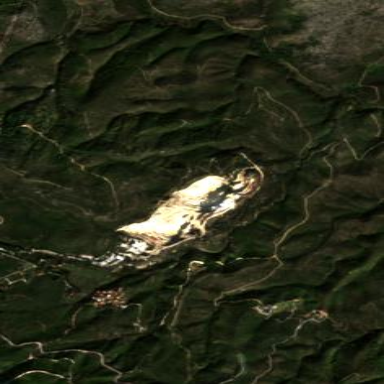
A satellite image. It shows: Quarry area.